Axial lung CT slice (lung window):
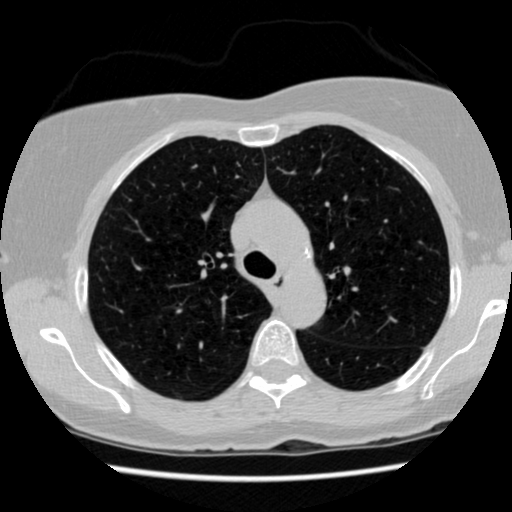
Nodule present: no